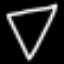
Label: diamond